Question: I am wondering about an algorithm that returns true or false, telling me if it's possible to draw a circle around a set of points A, such that any point from the set of points B is not inside it, or the other way around (possible to draw a circle around a set of points B, such that any point from the set of points A is not inside it).
Basically, you are given 2 sets of points as input, and you need to determine if it's possible to draw a circle around either one, such that any point from the other isn't inside it.
I have looked at <URL>, but the problem is that it only draws the smallest circle, which means it doesn't work in the case where you need a large circle.
Here's a pic of what I mean:

In this picture it's possible to draw a very large circle around the set of red points, so that any one of the green points aren't inside it, hence Megiddo's algorithm won't work.
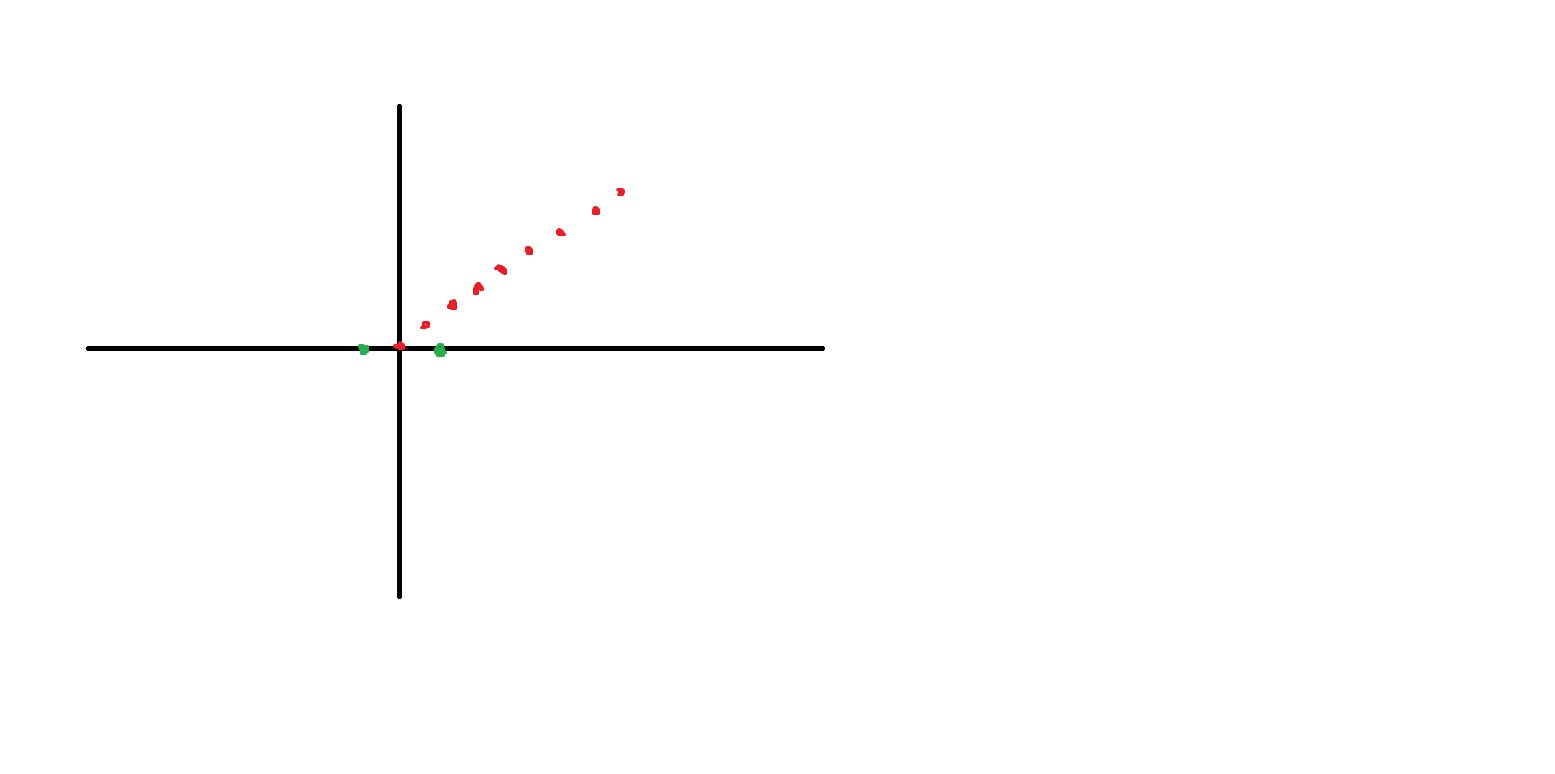
Answer: In this paper, we reduce detecting whether or not two sets of points in the plane
can be separated by a circle, to linear separability of points in 3D:
> O'Rourke, Joseph, S. Rao Kosaraju, and Nimrod Megiddo. "Computing circular separability." , .1 (1986): 105-113.
(<URL>